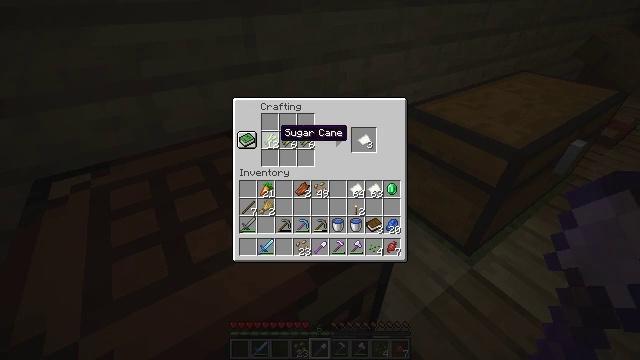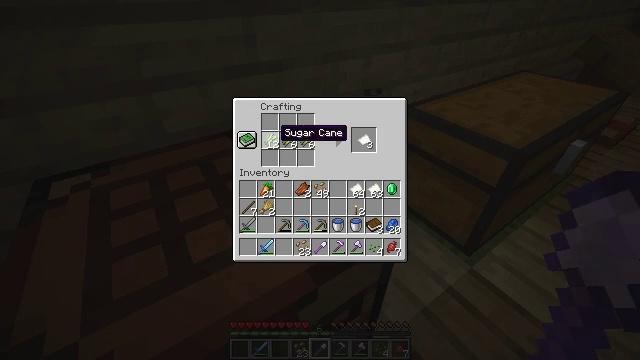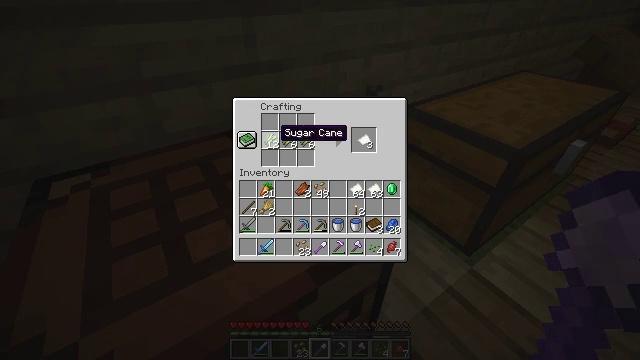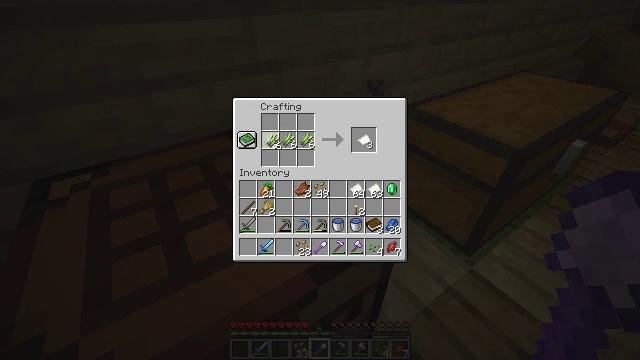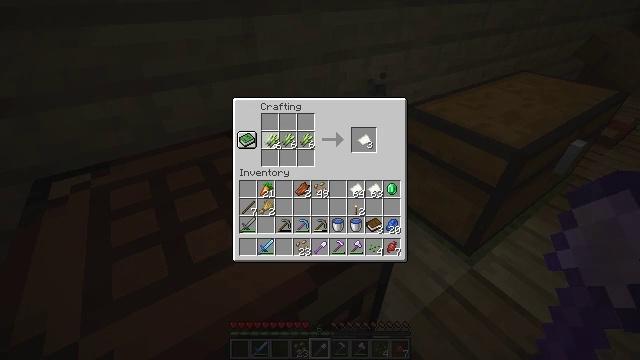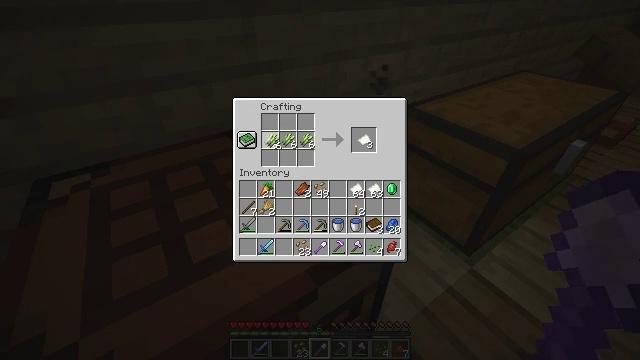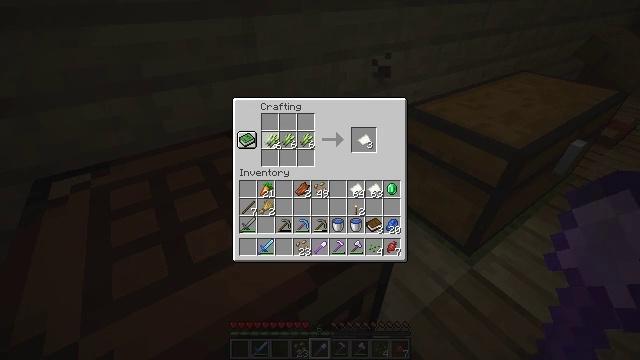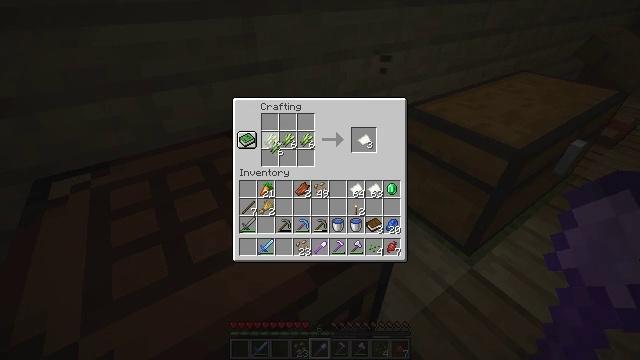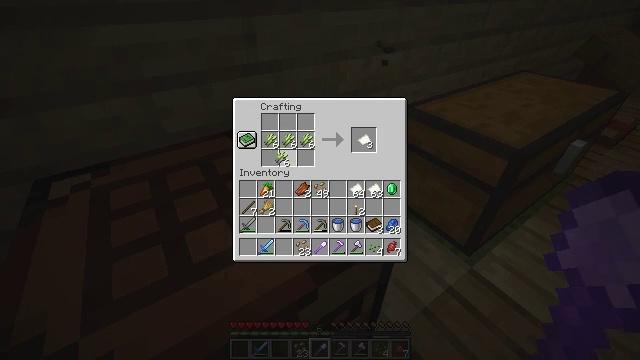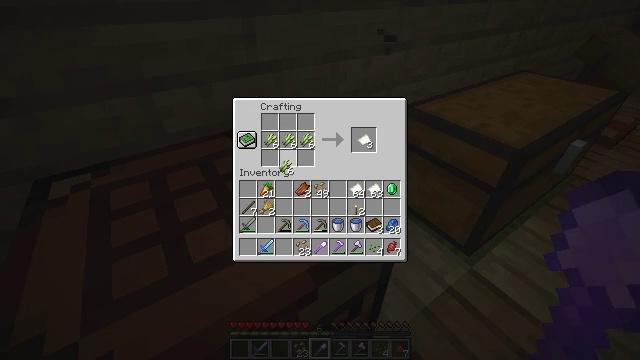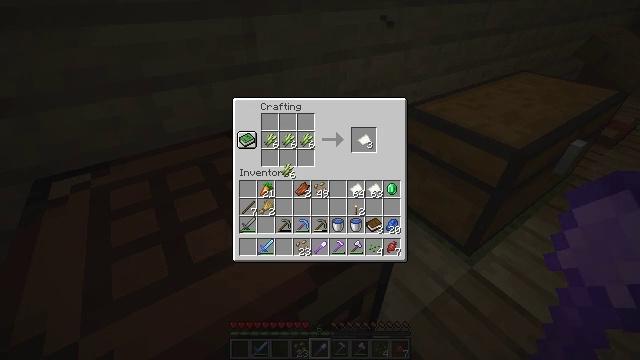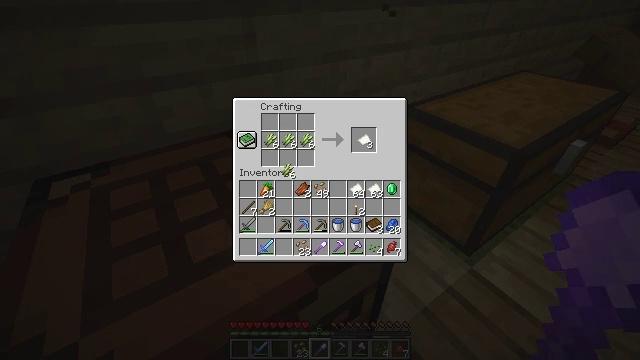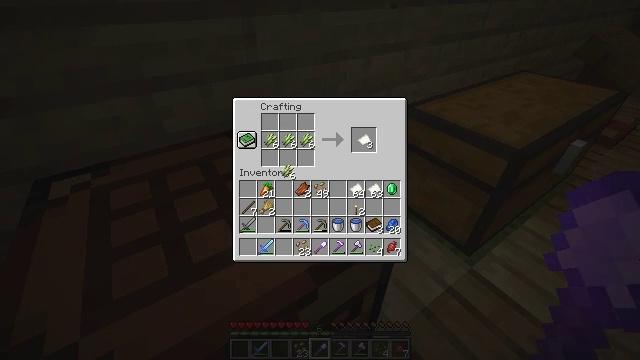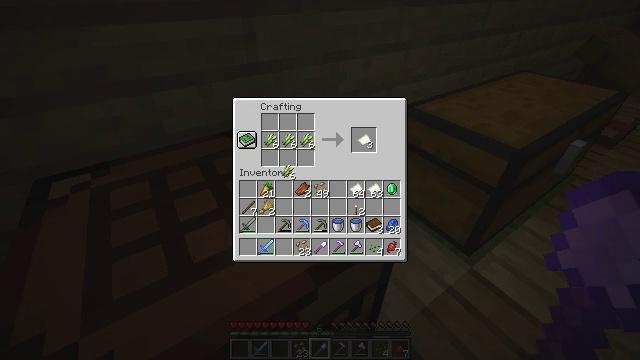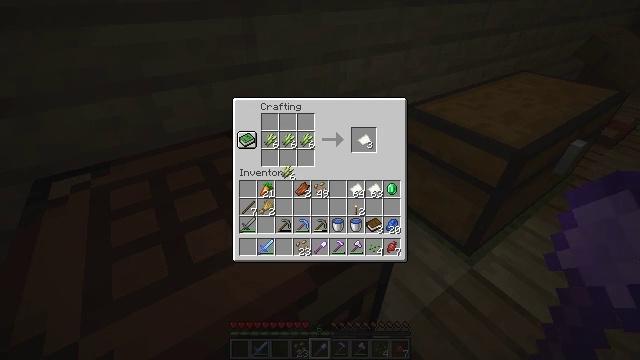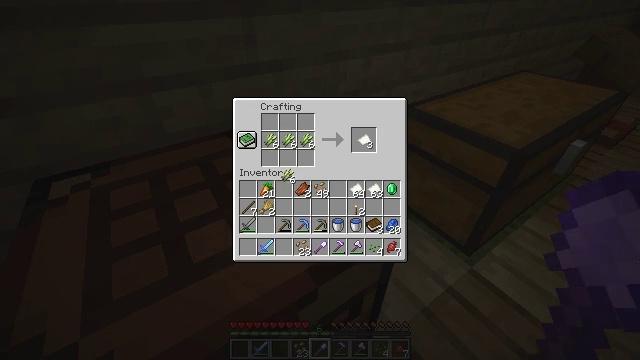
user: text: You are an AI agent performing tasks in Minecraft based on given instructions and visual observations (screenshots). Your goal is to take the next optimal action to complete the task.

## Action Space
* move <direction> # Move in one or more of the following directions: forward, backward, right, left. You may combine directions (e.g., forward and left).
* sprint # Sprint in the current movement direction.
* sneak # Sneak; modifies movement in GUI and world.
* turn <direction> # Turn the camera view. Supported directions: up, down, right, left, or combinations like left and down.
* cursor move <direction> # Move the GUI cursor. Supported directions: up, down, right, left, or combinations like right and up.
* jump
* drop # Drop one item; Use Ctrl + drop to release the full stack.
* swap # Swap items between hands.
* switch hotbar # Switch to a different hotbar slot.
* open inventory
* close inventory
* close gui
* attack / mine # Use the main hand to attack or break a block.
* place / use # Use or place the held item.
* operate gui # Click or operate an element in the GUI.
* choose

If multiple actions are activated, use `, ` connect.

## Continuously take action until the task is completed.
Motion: motion action
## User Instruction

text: Craft paper using the crafting table.
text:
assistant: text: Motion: no_op
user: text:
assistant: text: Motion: no_op
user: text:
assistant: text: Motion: choose
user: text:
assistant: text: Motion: choose
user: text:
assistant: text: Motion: choose
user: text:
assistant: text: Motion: no_op
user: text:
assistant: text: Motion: no_op
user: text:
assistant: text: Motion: cursor move down
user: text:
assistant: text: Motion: cursor move down
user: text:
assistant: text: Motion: no_op
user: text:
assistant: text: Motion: no_op
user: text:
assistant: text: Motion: no_op
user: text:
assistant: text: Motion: no_op
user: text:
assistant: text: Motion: no_op
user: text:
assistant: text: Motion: no_op
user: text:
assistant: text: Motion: no_op
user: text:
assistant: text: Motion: no_op
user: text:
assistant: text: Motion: no_op
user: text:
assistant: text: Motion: no_op
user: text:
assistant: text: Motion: no_op
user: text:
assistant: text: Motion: no_op
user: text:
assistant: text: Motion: no_op
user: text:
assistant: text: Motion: no_op
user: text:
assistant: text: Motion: no_op
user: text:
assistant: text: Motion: operate gui
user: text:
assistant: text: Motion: operate gui
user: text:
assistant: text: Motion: operate gui
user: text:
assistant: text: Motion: no_op
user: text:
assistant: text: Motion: no_op
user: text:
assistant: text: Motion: no_op